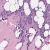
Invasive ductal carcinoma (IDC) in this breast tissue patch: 0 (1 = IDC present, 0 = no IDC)